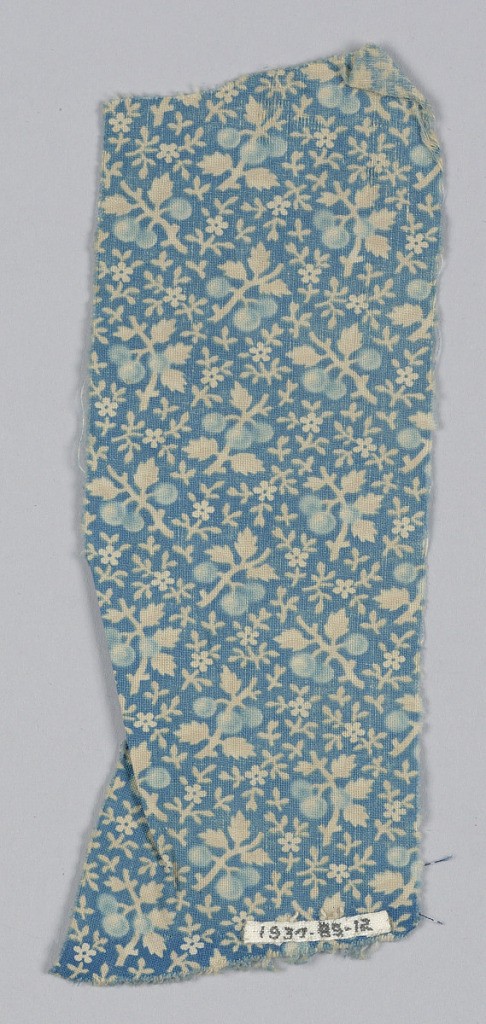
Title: Fragment
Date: ca. 1850
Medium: cotton Technique printed on plain weave
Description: Fragment with a blue ground and tiny sprigs and blossoms in white and light blue.